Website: lowes
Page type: billing-address
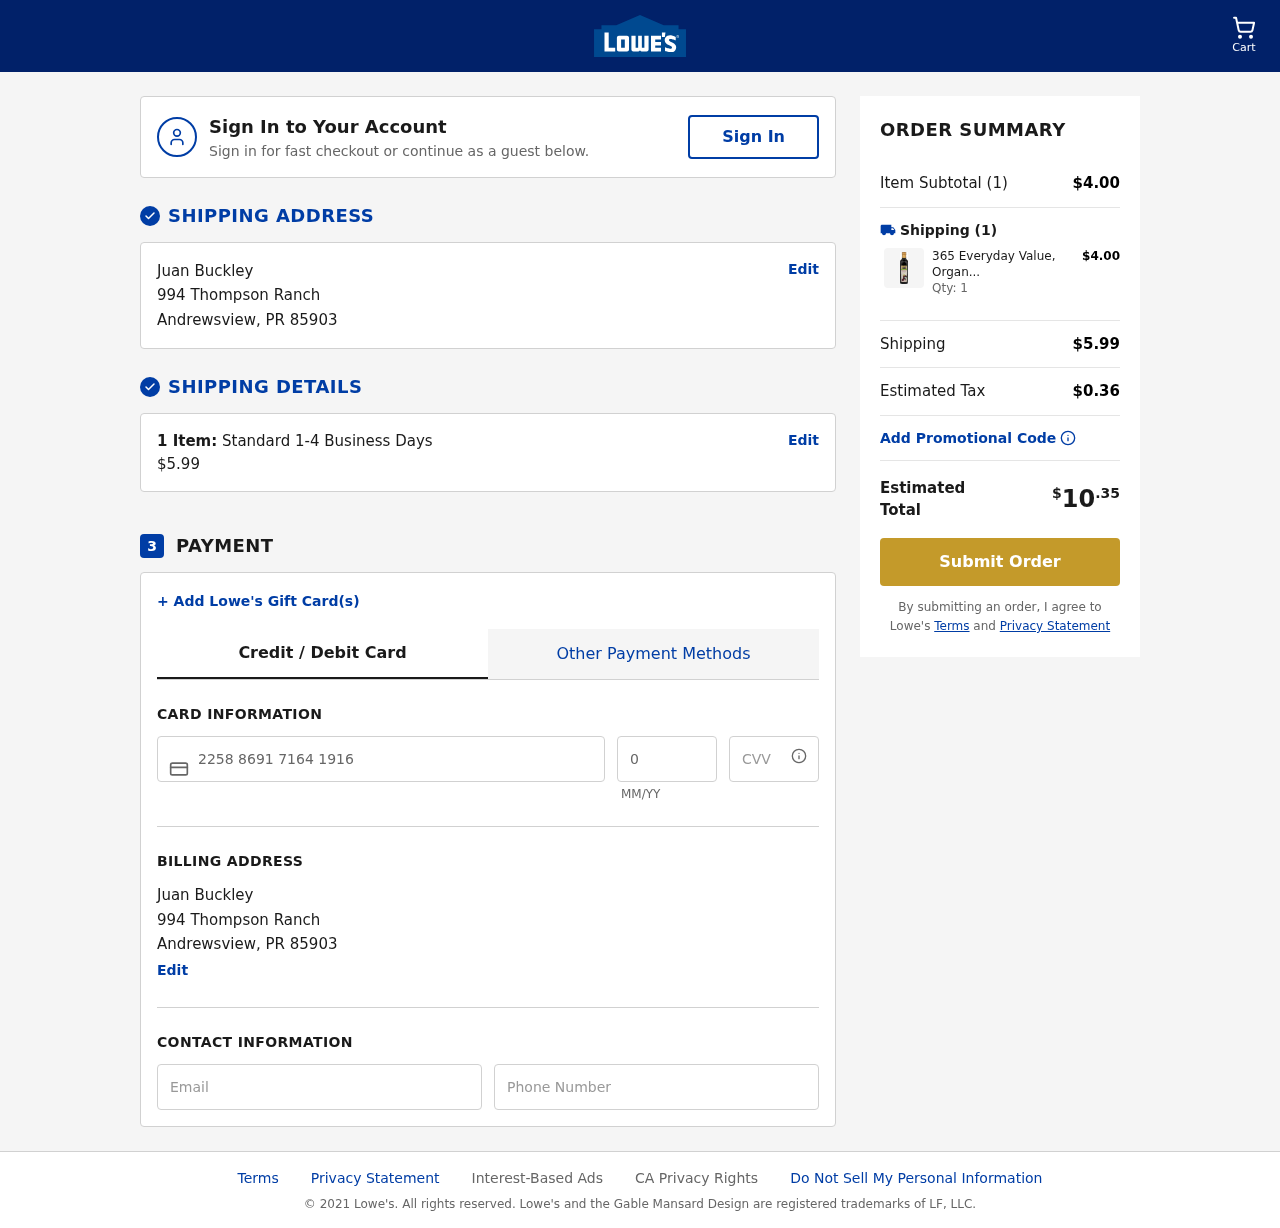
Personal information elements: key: PII_CARD_CVV
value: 254
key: PII_CARD_EXPIRY
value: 02/29
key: PII_CARD_NUMBER
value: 2258 8691 7164 1916
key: PII_CITY
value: Andrewsview
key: PII_EMAIL
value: juanbuckley@yahoo.com
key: PII_FULLNAME
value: Juan Buckley
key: PII_PHONE
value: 9223279836
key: PII_POSTCODE
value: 85903
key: PII_STATE_ABBR
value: PR
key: PII_STREET
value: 994 Thompson Ranch
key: PII_FULLNAME2
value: Juan Buckley
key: PII_STREET2
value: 994 Thompson Ranch
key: PII_CITY2
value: Andrewsview
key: PII_STATE_ABBR2
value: PR
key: PII_POSTCODE2
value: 85903
Product elements: key: PRODUCT1_NAME
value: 365 Everyday Value, Organic Balsamic Vinegar of Modena, 16.9 fl oz
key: PRODUCT1_PRICE
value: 4
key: PRODUCT1_QUANTITY
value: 1
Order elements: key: ORDER_NUM_ITEMS
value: Cart
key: ORDER_NUM_ITEMS
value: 1 Item:
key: ORDER_NUM_ITEMS
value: Item Subtotal (1)
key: ORDER_SHIPPING_COST
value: $5.99
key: ORDER_SUBTOTAL
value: $4.00
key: ORDER_TAX
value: $0.36
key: ORDER_TOTAL
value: $10.35